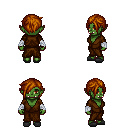
a pixel art fantasy rpg character, female body template, orc, green skin, brown robe, red pants, brunette pixie cut hairstyle, white cloth bandages, gray slippers, four views (front, back, left, right), 2x2 character sprite sheet, small pixel art, hard edges, no anti-aliasing